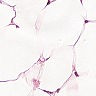
Metastatic tissue present: yes